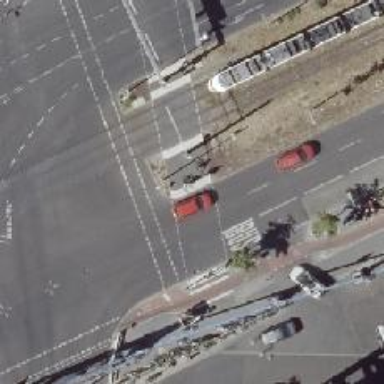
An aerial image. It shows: Asphalt footway with traffic island that includes crossing.